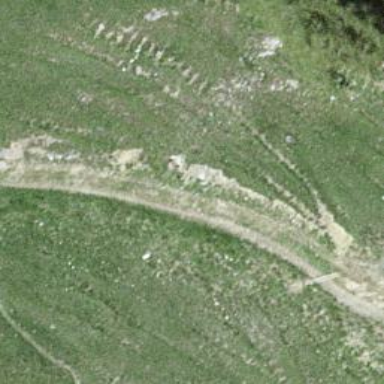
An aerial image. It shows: Gravel track with grade 5 tracktype.